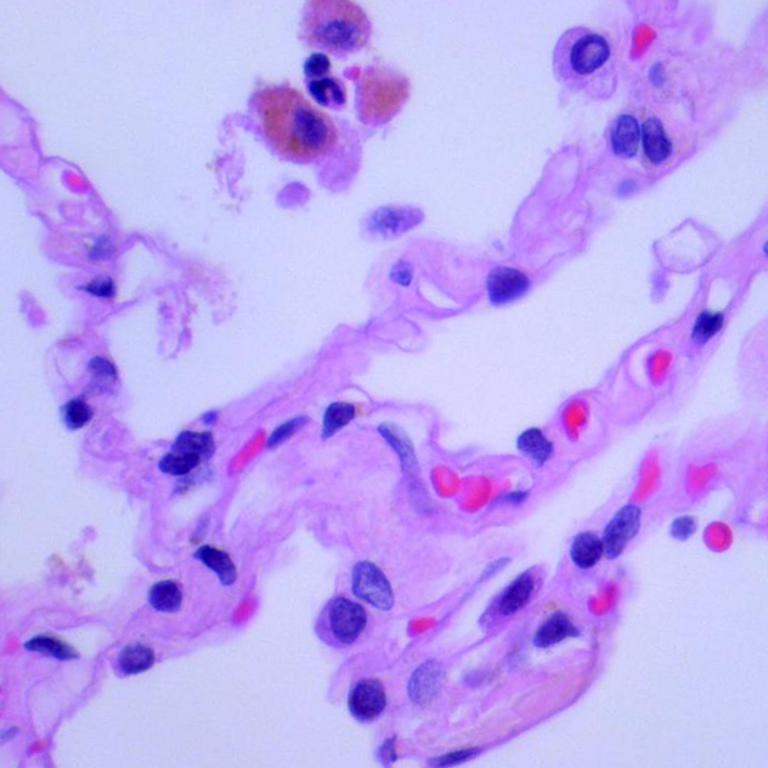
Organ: lung
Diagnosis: benign